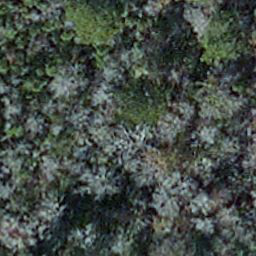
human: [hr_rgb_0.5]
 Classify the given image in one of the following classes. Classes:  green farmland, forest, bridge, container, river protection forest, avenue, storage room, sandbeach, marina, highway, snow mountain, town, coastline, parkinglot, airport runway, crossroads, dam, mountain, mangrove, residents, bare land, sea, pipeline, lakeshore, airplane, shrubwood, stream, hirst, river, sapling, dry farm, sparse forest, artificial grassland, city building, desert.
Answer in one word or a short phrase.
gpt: sapling